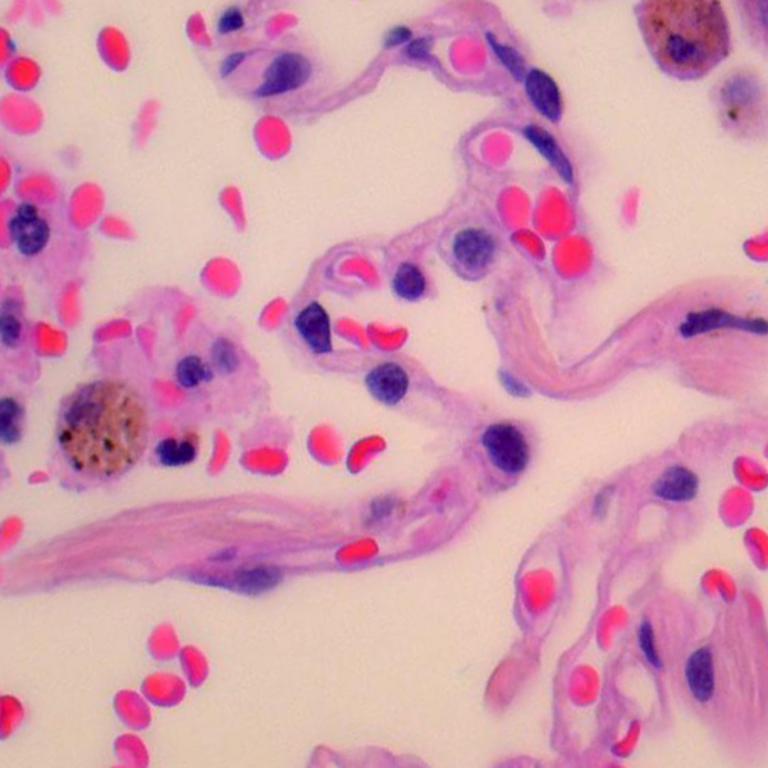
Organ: lung
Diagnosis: benign